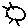
Label: sun